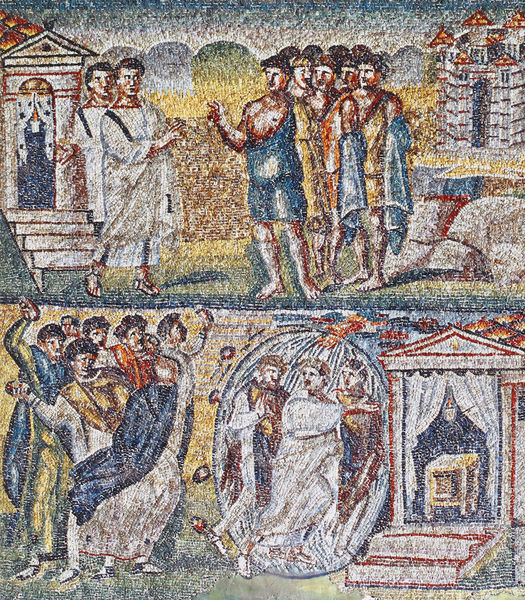
Titel: Mosaiken des Langhauses von Santa Maria Maggiore
Standort: Rom, S. Maria Maggiore (EU - I - Latium)
Schlagwörter: blau, feuer, gott, gruppe, mann, gelb, menschen, stadt, bunt, männer, szene, weiss, haus, wand, architektur, bibel, mensch, stein, steine, vorhang, sonne, theater, oval, zwei, farben, farbe, bank, treppe, könig, thron, detail, robe, stufen, flucht, regen, burg, viele, soldat, mosaik, rom, römer, heiligenschein, anhänger, jesus, mittelalter, segen, himel, tempel, märtyrer, fresko, register, vertreibung, schutz, teile, martyrium, steinigung, sphäre, ravenna, werfen, stefan, sphere